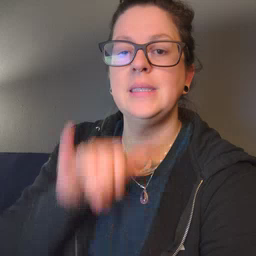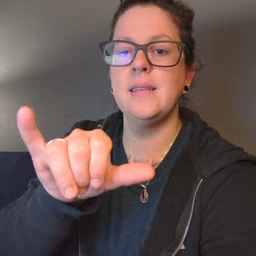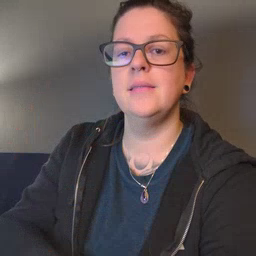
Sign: stay